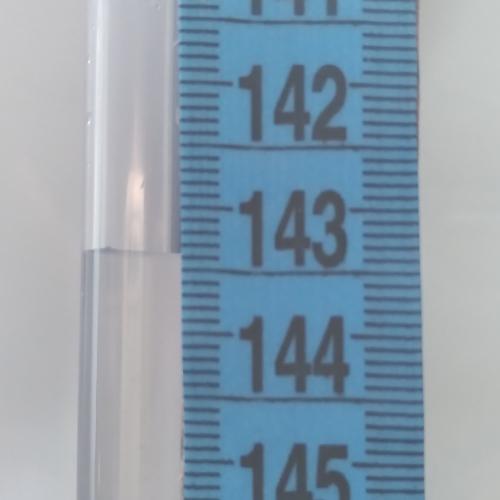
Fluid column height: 143.4 cm